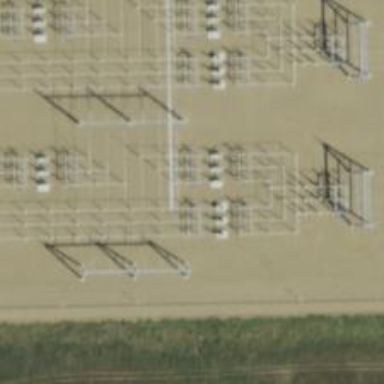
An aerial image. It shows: Switch for power supply.